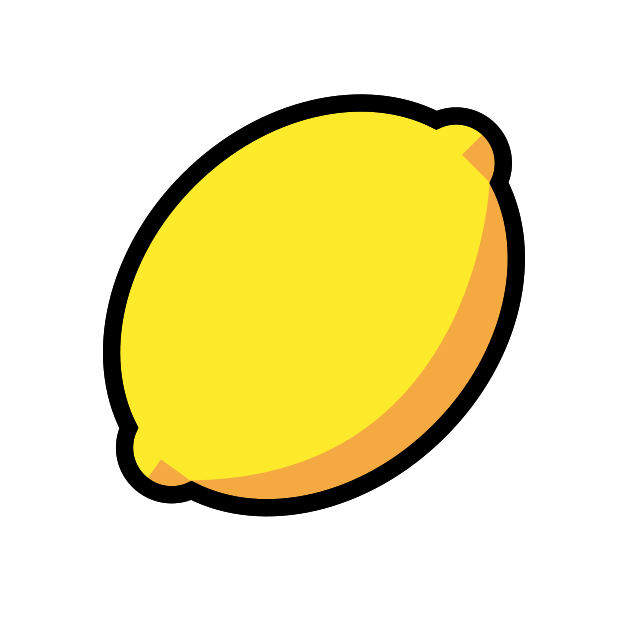
Emoji: 🍋
Name: lemon
Unicode: 0x1f34b